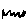
Label: zigzag